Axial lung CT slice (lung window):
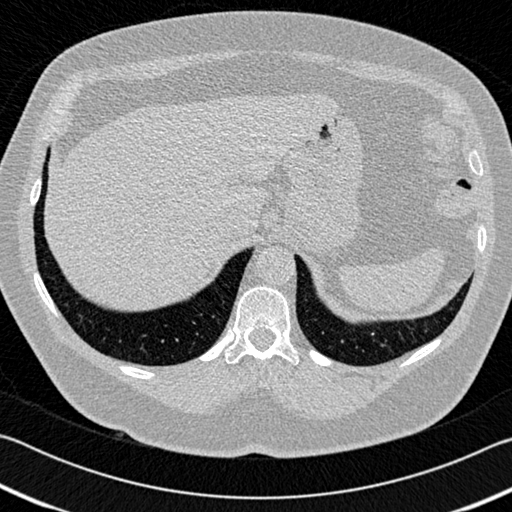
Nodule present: no